Interaction volume radius: 10 \u00c5
Interaction volume height: 15 \u00c5
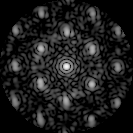
Disorder parameter: 0.4176